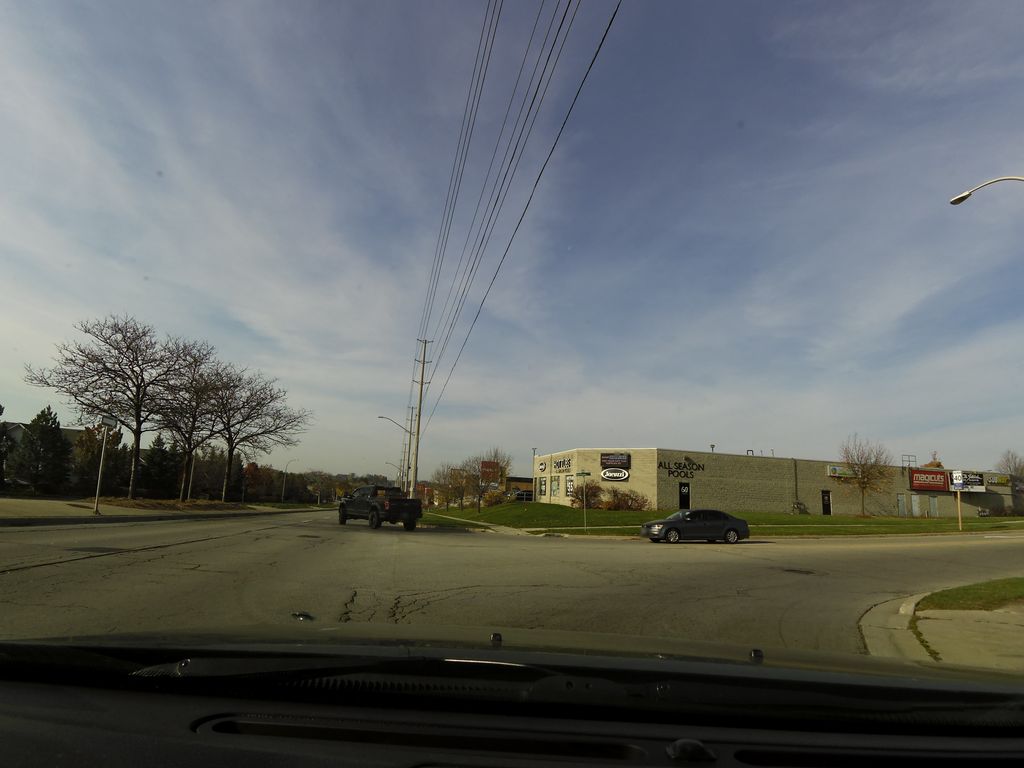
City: hamilton